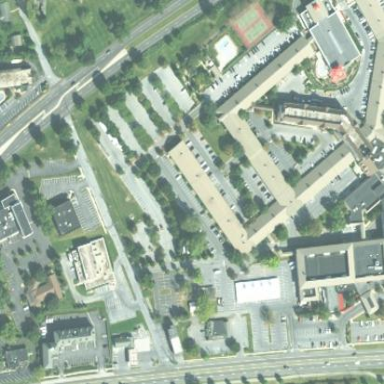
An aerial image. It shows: Commercial building.